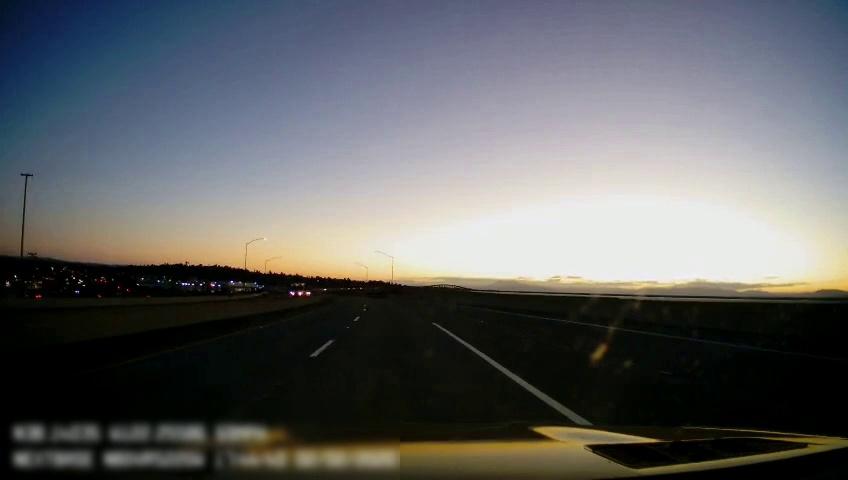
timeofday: Dusk/Dawn/Twilight
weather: Sunny
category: Drivable Space
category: Vehicles | Other LV
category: Lanes | Current Lane
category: Lanes | Current Lane
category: Lanes | Current Lane
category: Lanes | Alternate Lane
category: Lanes | Alternate Lane